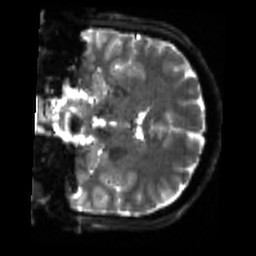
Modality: sbref
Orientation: coronal
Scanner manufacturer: siemens
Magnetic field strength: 3 T
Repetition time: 4 s
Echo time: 0.0594 s